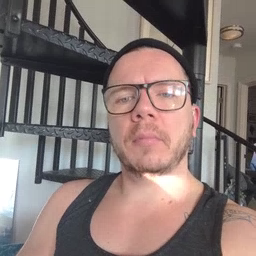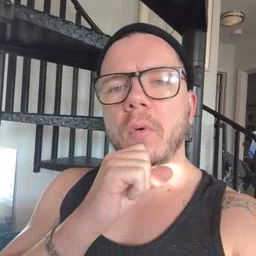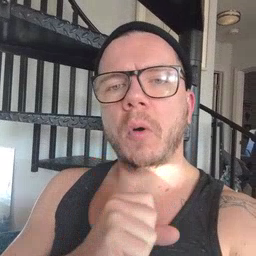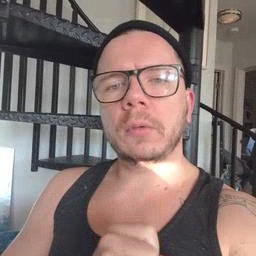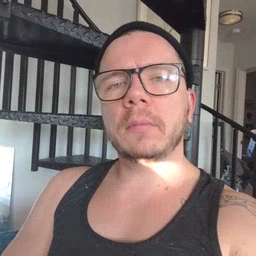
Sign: old